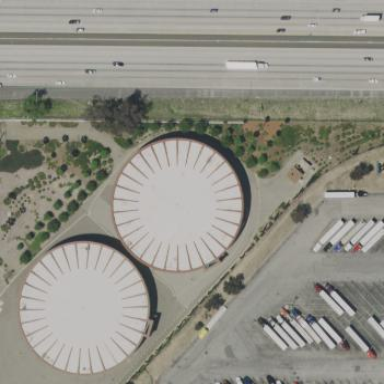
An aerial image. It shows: Building with storage tank.